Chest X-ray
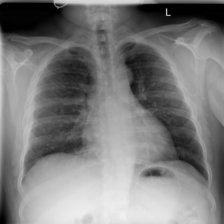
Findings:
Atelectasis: negative
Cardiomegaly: negative
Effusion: negative
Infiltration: negative
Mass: negative
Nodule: negative
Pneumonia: negative
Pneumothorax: negative
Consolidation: negative
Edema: negative
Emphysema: negative
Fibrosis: negative
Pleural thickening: negative
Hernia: negative